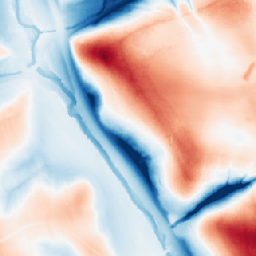
Category: trend_removal
Decomposition family: local_polynomial
Decomposition parameters: window_size: 101
degree: 3
Upsampling method: area
Upsampling parameters: scale: 8
Upsampling scale: 8